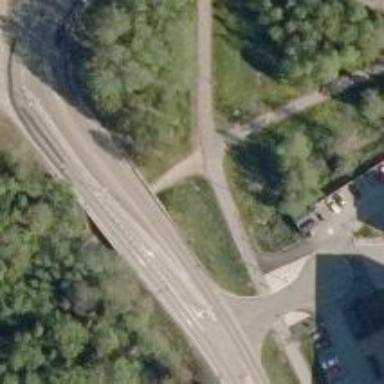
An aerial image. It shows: Cycleway with asphalt surface designed for Nordic skiing. It is groomed for backcountry use.